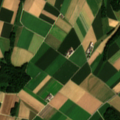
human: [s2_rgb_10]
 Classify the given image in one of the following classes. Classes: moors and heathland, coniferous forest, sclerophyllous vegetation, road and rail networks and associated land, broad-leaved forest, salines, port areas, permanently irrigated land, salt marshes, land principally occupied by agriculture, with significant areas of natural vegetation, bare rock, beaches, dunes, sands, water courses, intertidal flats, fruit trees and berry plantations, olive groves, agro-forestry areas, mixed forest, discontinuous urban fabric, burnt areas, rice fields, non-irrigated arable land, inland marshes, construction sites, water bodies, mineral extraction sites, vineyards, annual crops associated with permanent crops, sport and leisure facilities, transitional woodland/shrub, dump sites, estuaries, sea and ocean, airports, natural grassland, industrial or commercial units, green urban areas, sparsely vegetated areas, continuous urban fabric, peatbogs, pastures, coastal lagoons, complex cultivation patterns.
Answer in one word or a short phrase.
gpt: non-irrigated arable land, mixed forest